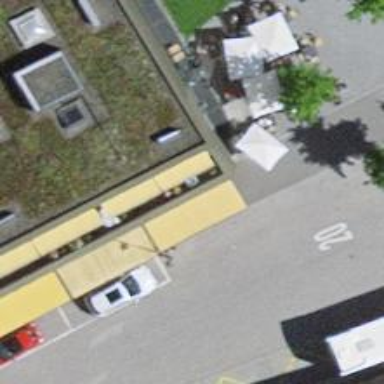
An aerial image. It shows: Bakery.